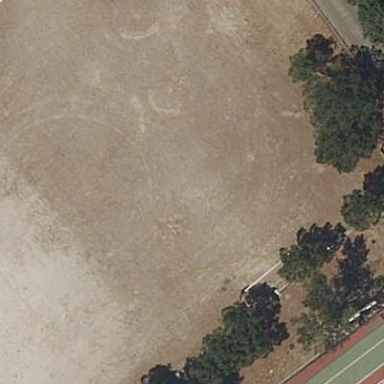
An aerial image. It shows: Soccer pitch designated for leisure and sports activities.